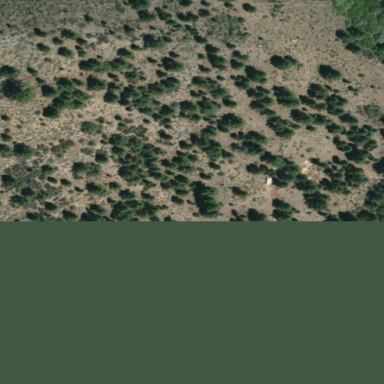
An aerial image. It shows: Evergreen needle-leaved woodland.